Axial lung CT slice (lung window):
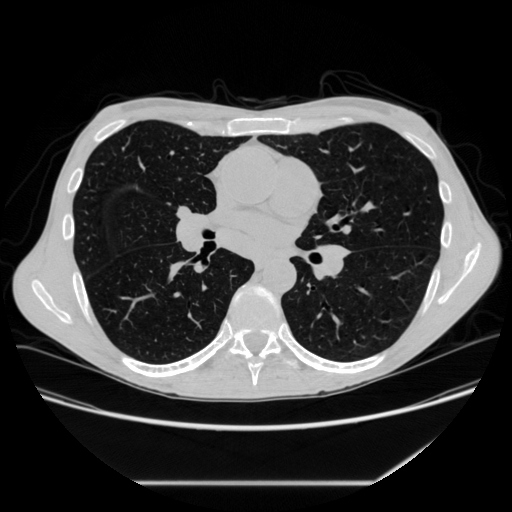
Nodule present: no